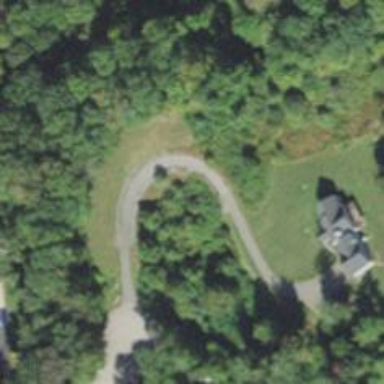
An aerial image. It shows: Residential driveway used as service road.